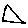
Label: triangle